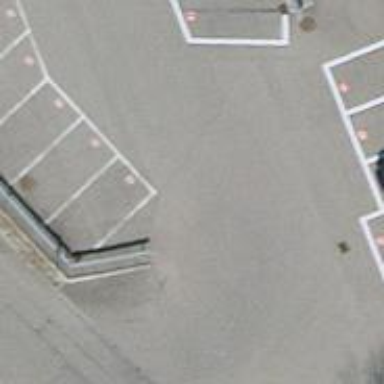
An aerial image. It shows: Asphalt parking aisle off service road.